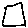
Label: square